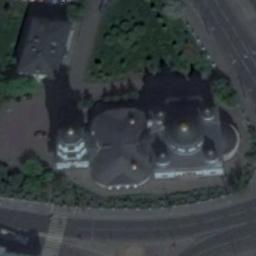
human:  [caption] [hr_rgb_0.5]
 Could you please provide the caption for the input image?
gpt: It was a church and there was a lot of traffic .

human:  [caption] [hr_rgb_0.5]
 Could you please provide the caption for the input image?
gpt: The church with some circular pointed domes of different sizes is surrounded by some trees and roads .

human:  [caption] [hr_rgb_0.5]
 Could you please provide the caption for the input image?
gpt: There is a church next to some trees with a road passed by .

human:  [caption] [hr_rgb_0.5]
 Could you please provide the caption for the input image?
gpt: A cathedral with a gray roof, The main house in the middle of the church has several round roofs, Several buildings and roads and trees and lawns around the church .

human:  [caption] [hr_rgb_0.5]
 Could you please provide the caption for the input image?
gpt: There are several roads around the church .